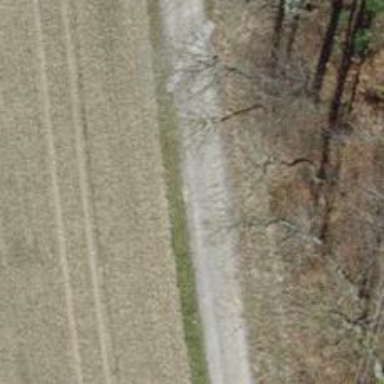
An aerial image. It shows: Track with compacted grade 2 surface.